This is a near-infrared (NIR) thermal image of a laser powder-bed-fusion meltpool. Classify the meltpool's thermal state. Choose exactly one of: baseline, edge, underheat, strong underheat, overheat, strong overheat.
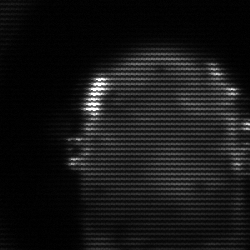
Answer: baseline